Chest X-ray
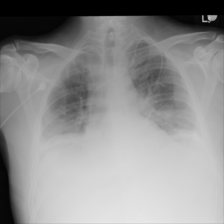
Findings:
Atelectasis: negative
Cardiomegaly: negative
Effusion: negative
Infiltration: negative
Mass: negative
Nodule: negative
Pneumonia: negative
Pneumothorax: negative
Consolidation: negative
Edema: negative
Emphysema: negative
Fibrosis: negative
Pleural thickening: negative
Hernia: negative